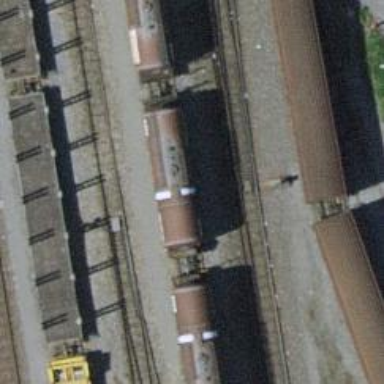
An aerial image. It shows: Single-track railway spur.